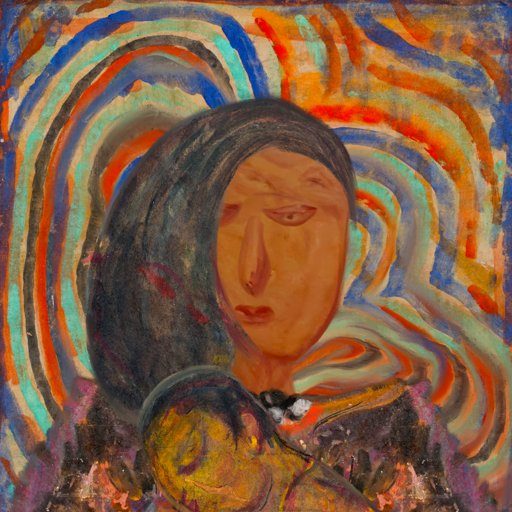
Background: Sisters, Head And Neck Front: Pious_Lady, Face Front: Pious_Lady, Bust: Gypsy_Queen, Hair Front: Gypsy_Mother, Head Accessory: Blank, Second Necklace: Blank, Necklace: An_Impression, Baby: GypsyMother_Baby